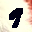
Label: 9